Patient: sex F, age 58
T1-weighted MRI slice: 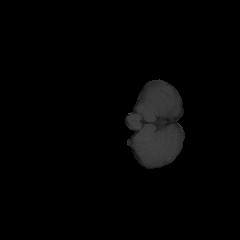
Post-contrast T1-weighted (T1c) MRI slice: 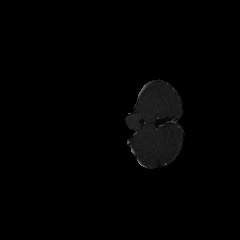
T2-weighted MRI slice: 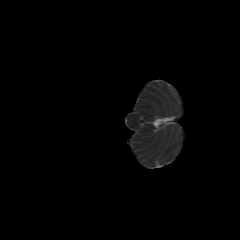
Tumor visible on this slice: no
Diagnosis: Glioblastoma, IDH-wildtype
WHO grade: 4